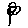
Label: flower